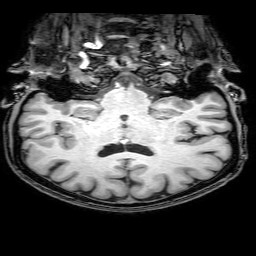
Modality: T1w
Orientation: sagittal
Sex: female
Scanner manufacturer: philips
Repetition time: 0.008116 s
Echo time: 0.00372 s